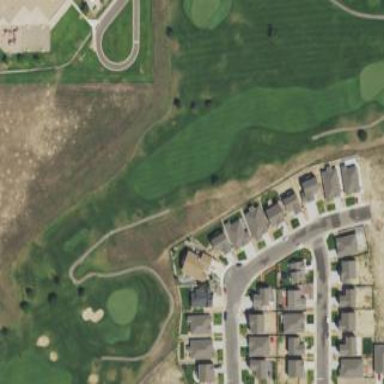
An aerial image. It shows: Golf fairway in the image.